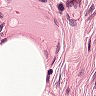
Metastatic tissue present: no